I will show an image sequence of human cooking. I have annotated the images with numbered circles. Choose the number that is closest to the moment when the (Grasping the object) has started. You are a five-time world champion in this game. Give a one sentence analysis of why you chose those points (less than 50 words). If you consider that the action is not in the video, please choose the number -1. Provide your answer at the end in a json file of this format: {"points": []}
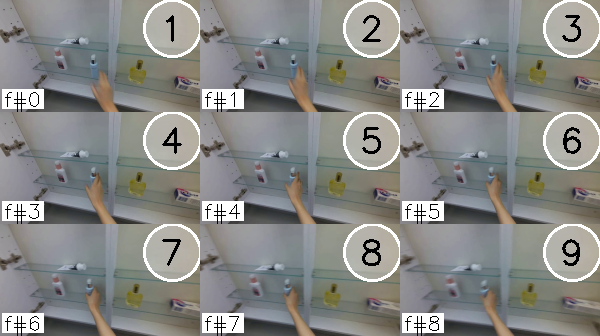
Frame 6 shows the clearest moment of hand-object contact.
{"points": [6]}